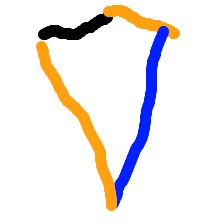
Shape: kite